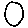
Label: circle